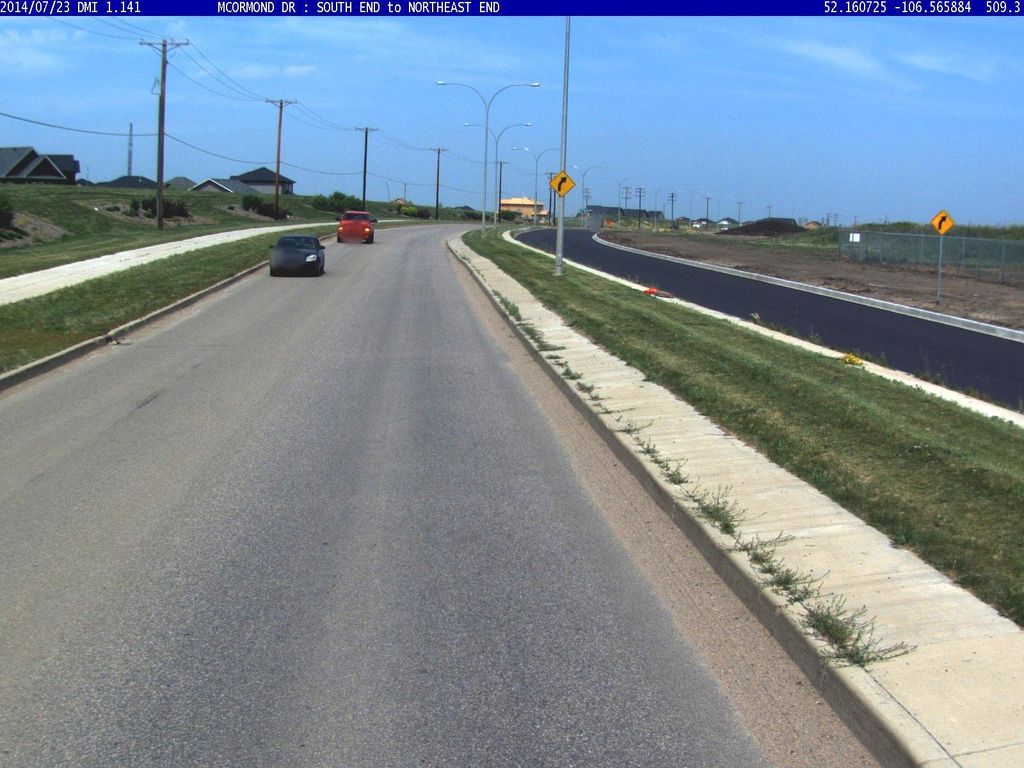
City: saskatoon